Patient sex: M
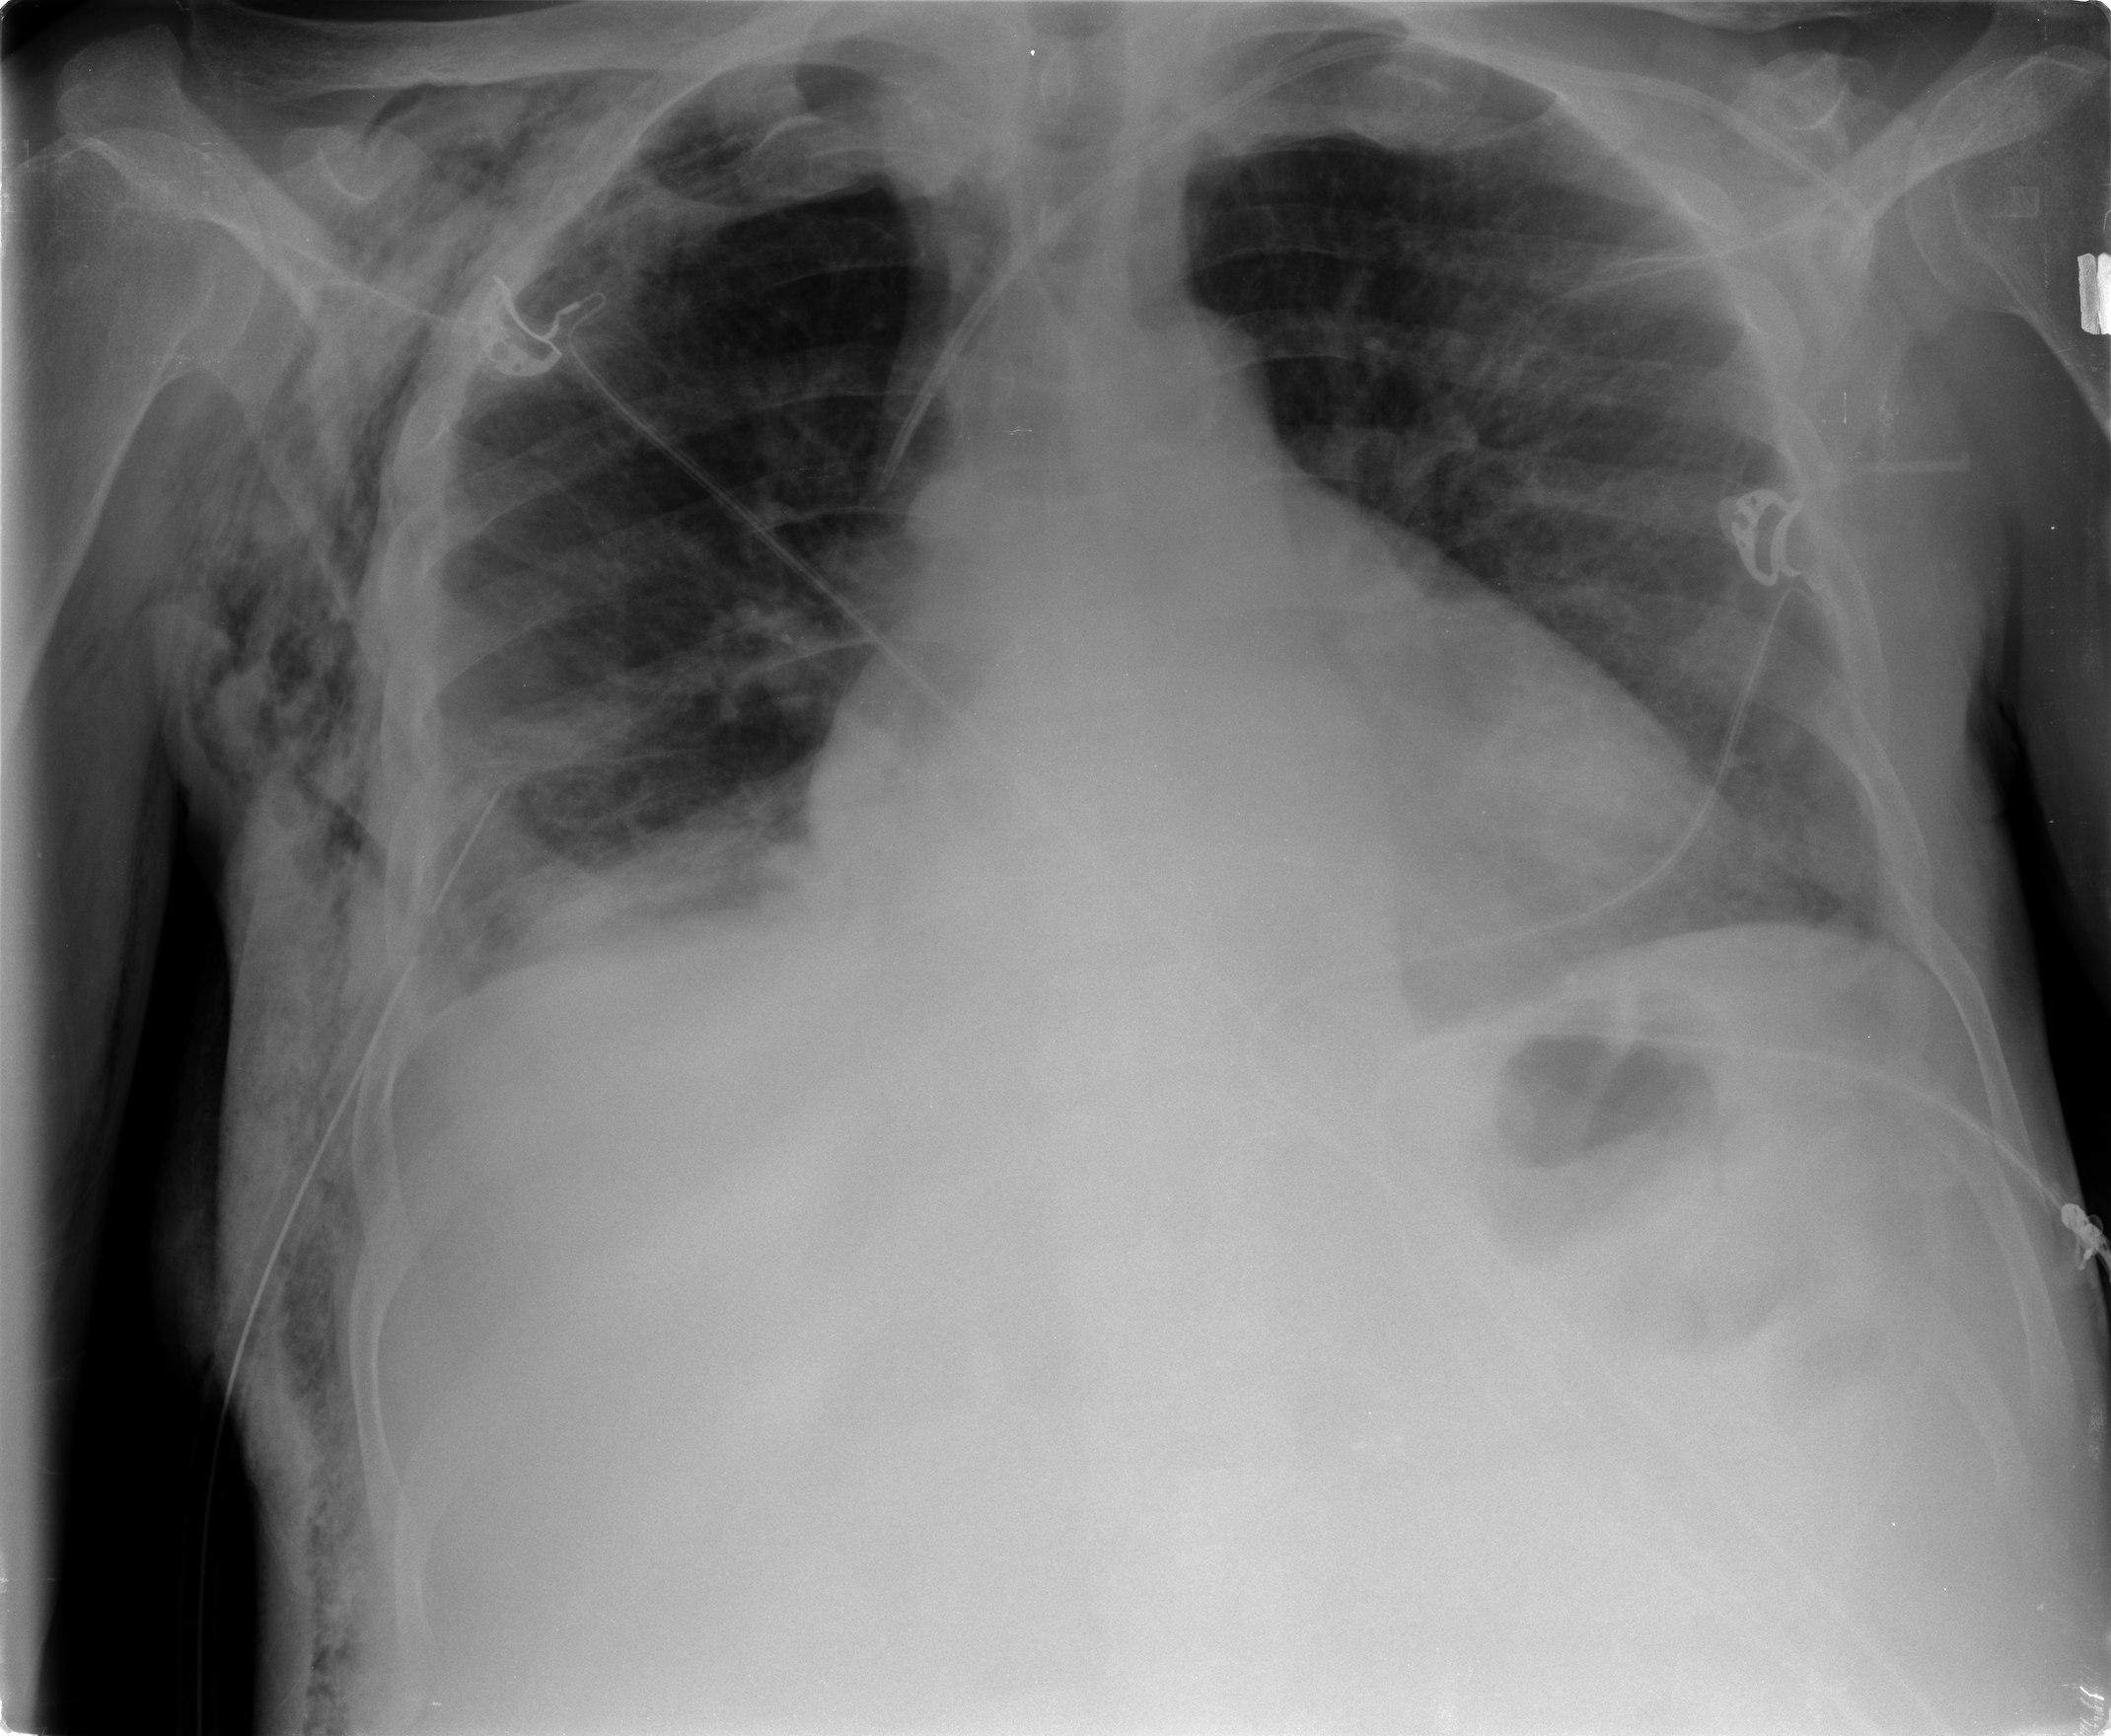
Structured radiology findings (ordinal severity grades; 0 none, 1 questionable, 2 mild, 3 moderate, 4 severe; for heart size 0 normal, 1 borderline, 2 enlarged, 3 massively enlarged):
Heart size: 2
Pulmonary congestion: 2
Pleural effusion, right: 2
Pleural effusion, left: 0
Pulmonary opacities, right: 0
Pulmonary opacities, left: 2
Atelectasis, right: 2
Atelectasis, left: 1